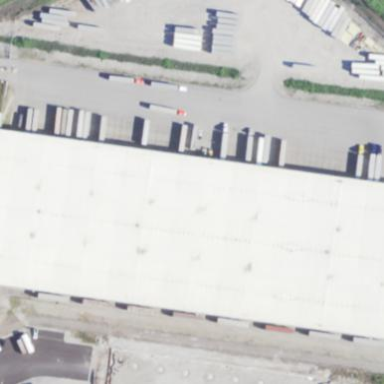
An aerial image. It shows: Warehouse building.